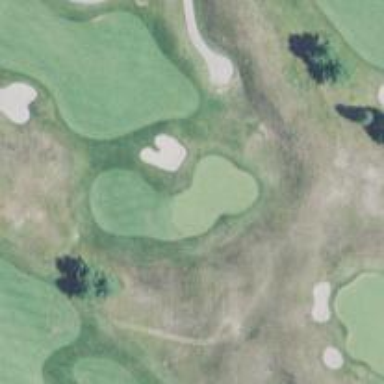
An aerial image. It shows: View of golf hole.